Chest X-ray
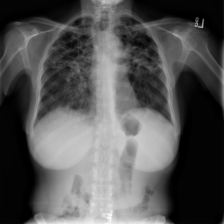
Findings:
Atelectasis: negative
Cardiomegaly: negative
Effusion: negative
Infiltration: negative
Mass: negative
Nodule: negative
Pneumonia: negative
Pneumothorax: negative
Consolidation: negative
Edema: negative
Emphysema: negative
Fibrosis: negative
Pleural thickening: negative
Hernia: negative